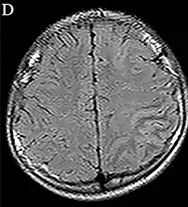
(B) Diffusion weighted imaging (DWI) showed no obvious signal change in the cortex (Case 1).
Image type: radiology (mri)